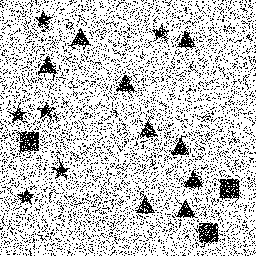
Squares: 3
Triangles: 9
Stars: 6
Total shapes: 18